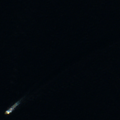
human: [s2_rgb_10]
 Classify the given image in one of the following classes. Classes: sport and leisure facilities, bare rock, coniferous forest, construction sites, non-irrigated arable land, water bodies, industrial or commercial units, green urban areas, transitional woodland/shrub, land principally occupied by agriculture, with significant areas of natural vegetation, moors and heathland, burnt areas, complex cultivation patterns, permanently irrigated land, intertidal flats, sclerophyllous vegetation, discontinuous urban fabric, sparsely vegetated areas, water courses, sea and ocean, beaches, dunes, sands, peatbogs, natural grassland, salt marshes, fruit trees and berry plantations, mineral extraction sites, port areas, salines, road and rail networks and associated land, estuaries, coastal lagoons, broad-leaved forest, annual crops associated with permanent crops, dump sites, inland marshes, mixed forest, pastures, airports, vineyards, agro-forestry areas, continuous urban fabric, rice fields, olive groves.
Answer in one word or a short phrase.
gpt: sea and ocean